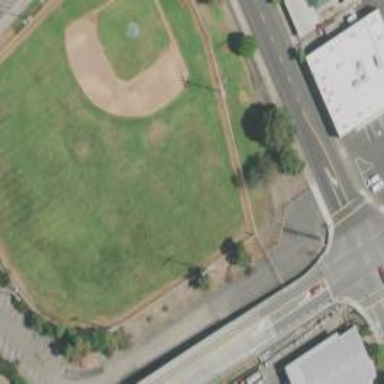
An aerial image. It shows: Baseball pitch for leisure and sports activities.